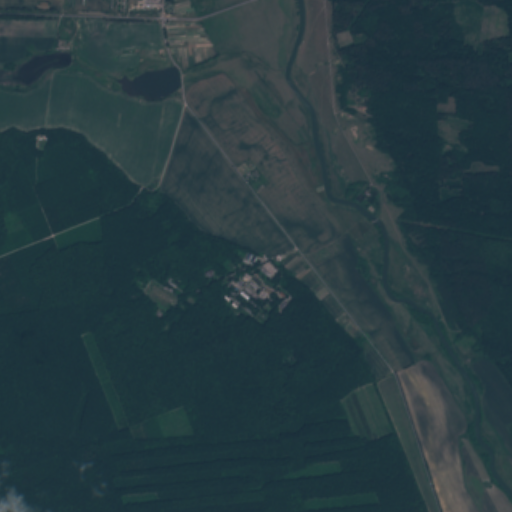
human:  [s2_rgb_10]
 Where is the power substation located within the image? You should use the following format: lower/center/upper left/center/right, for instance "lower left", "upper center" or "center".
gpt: The power substation is located in the upper center of the image.
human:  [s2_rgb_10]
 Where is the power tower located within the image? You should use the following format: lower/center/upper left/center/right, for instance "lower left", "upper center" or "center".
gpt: There is no power tower in the image.